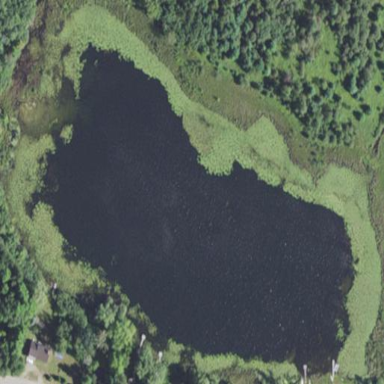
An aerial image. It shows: Beautiful lake surrounded by nature.